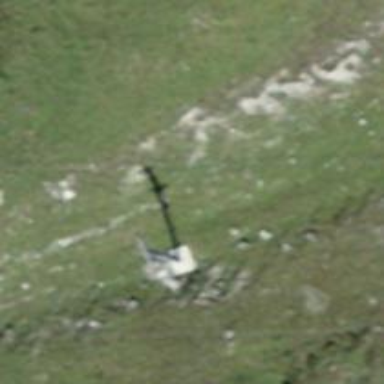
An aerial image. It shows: Pylon for aerialway.